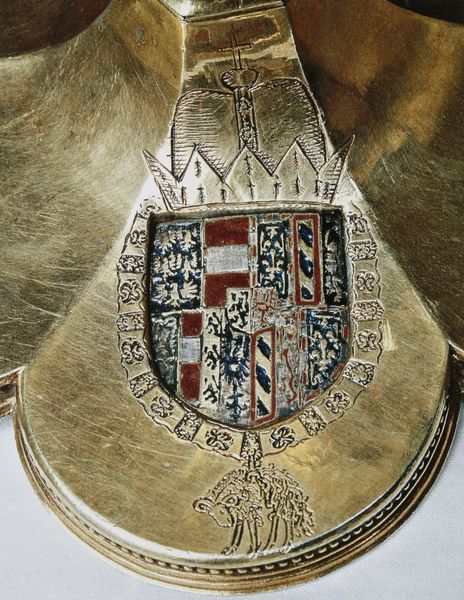
Titel: Basrelief auf einem Kelch
Künstler: Werkstatt in Brüssel
Standort: Ricaldo
Institution: Santi Angeli Custodi
Schlagwörter: adler, blau, fuß, kopf, vogel, weiß, gelb, ausschnitt, blumen, brust, geschwungen, grau, schmuck, schwarz, gürtel, rot, tier, muster, ornament, gesicht, kleidung, schale, silber, teller, bestickt, gold, kelch, mantel, reich, stickerei, stoff, familie, borte, krone, seide, pferd, rund, fell, apfel, farbig, flagge, farben, kette, rand, wolle, detail, glanz, dekor, ornamente, verzierung, leuchter, metall, poliert, naht, striche, foto, becher, messing, lamm, schaf, vergoldet, bayern, kreuz, rechteck, geschirr, militär, koloriert, abzeichen, helm, orden, ritter, rüstung, gravierung, gravur, österreich, photo, halbrund, wappen, zacken, amulett, leder, ständer, löwe, bordeauxrot, hörner, medaille, golden, pokal, siegel, gepresst, ornamentik, bock, ziege, quadrat, reliquie, vertiefung, schliesse, vereinigung, kleinod, fische, glod, prägung, verein, widder, schmied, gravor, behang, geritzt, schad, wappentier, goldenes flies, goldenes vlies, stammbaum, heraldik, goldschmiedearbeit, graviert, standfuss, emaille, baine, ordenskette, vlies, textilie, reliquar, jason, verbrämt, kurhut, bekrünt, erzherzogshut, goldenes v,ies, mehrseitig, messgschirr, pnzer, reichspfel, ro5, weissgold